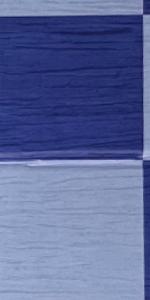
Label: Empty